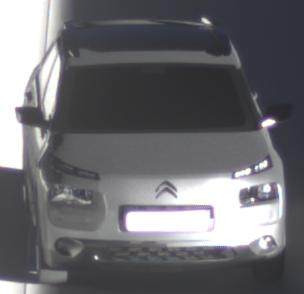
Make: Citroen
Model: C4 Cactus PureTech 75
Detailed model: C4 Cactus
Model produced from: 2014/09
Model produced until: 2015/03
Doors: 5
Color: gray
Road condition: dry road
Daytime: sunrise or sunset
Contrast: high contrast